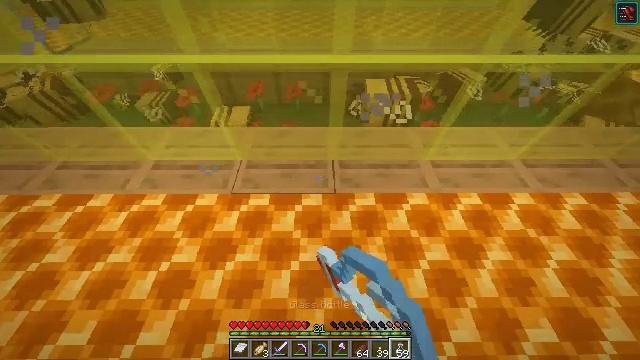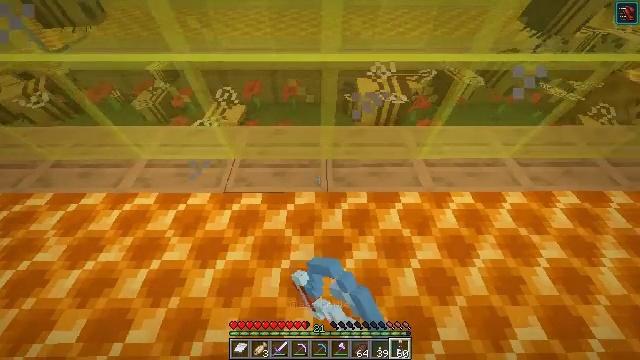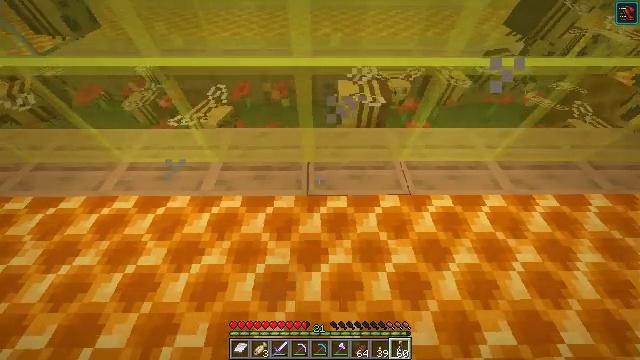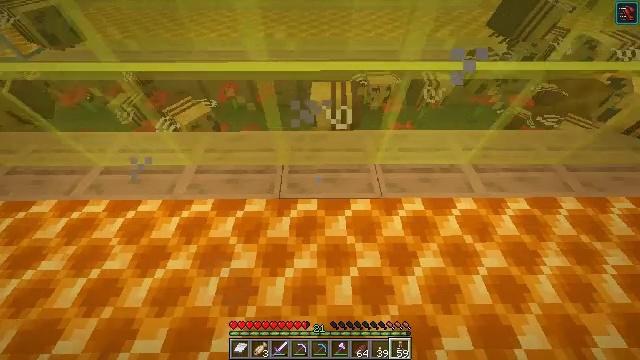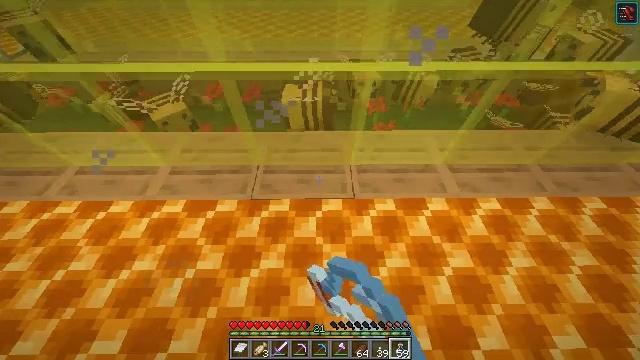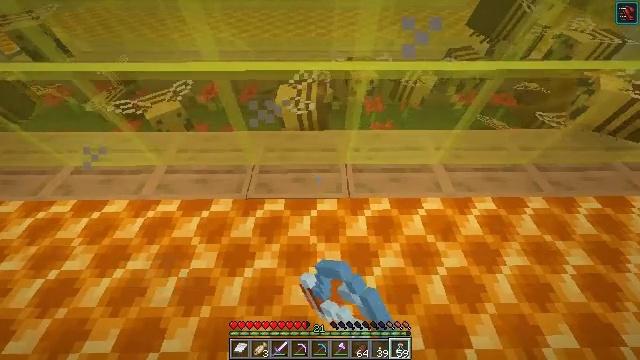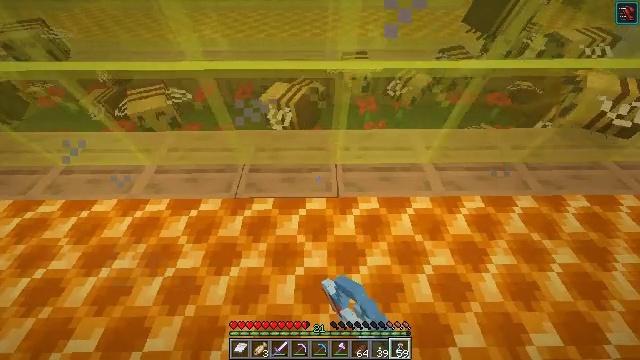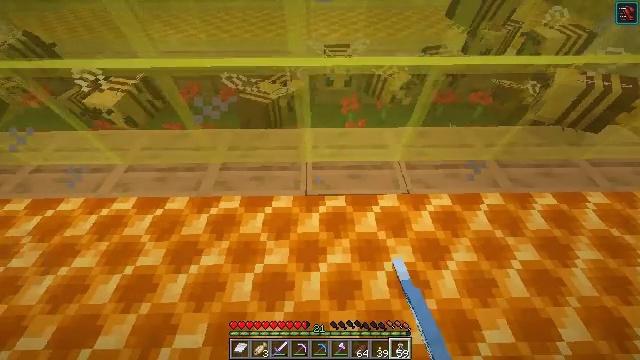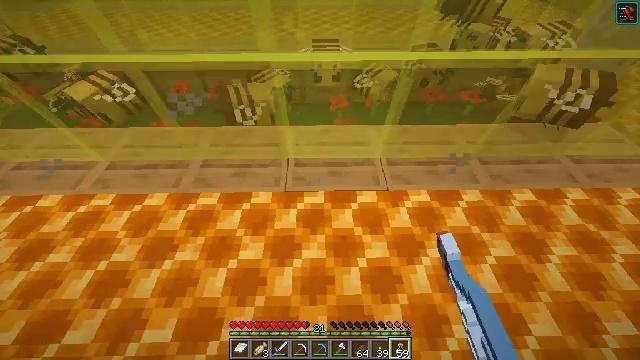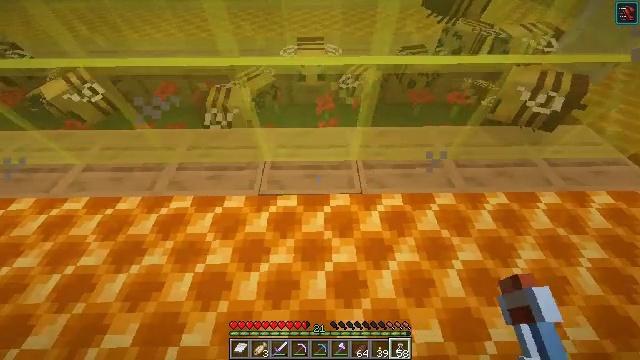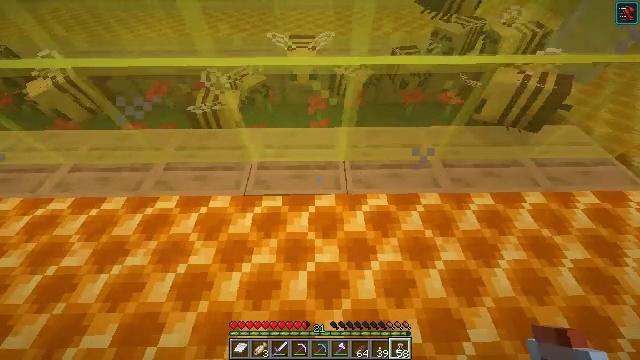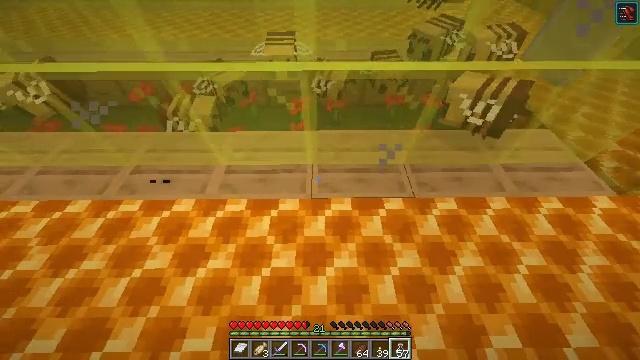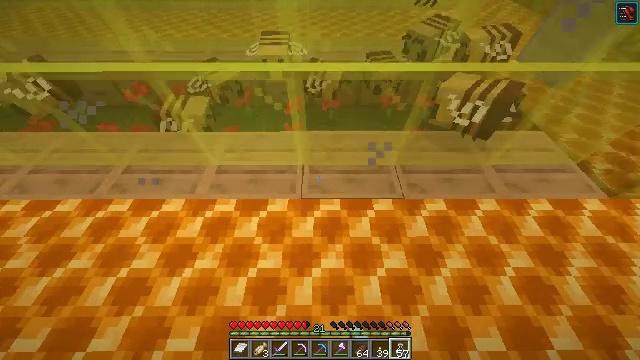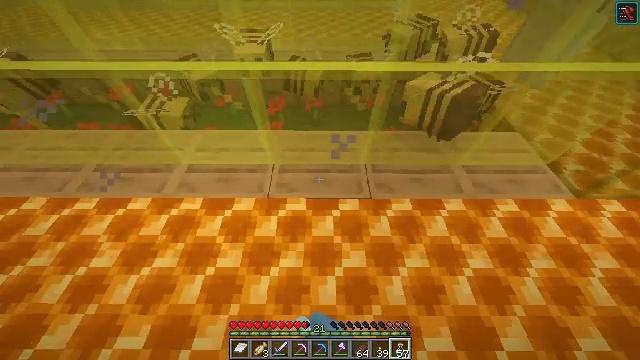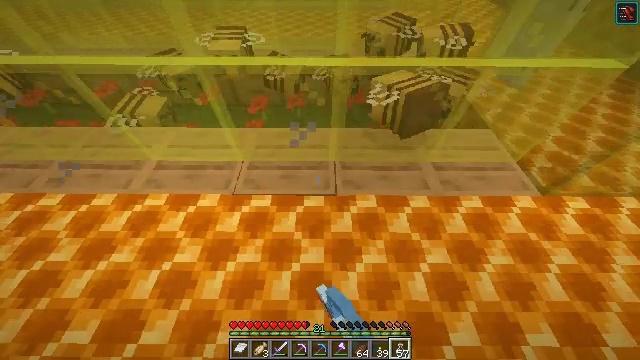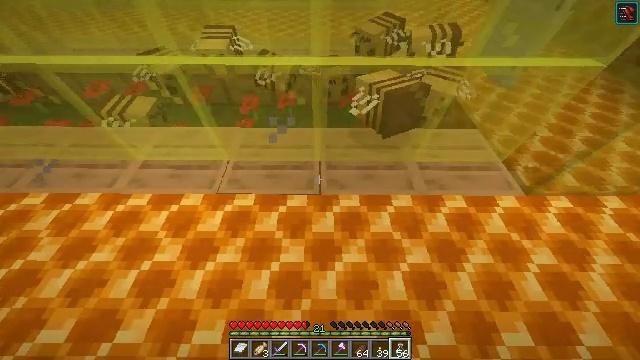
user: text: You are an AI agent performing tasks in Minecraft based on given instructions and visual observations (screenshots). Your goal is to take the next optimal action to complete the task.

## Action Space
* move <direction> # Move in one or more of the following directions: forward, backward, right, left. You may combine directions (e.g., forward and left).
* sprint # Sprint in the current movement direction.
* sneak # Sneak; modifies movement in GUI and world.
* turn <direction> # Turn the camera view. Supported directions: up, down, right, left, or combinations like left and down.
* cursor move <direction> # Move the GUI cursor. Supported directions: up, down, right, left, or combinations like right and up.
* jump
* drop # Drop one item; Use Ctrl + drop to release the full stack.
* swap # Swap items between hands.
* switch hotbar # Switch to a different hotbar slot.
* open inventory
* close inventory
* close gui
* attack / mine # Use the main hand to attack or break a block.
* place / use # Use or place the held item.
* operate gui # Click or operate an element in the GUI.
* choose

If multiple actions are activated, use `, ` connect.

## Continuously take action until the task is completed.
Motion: motion action
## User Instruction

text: Use honey bottles to craft a honey block.
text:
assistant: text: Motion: move right, use / place
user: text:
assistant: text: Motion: move right, use / place
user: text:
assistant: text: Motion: move right, use / place
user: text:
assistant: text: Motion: use / place
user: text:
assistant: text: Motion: use / place
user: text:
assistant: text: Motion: move right, use / place
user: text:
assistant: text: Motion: move right, use / place
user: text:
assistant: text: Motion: move right, use / place
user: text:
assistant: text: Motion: move right, use / place
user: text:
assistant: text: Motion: use / place
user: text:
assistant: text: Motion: move right, use / place
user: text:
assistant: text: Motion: move right, use / place
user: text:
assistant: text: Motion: move right, use / place
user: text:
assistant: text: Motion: move right, use / place
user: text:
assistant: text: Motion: use / place
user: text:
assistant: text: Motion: use / place
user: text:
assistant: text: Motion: move right, use / place
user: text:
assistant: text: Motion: move right, use / place
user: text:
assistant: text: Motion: move right, use / place
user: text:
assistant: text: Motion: use / place
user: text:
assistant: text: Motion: move right, use / place
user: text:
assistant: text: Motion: move right, use / place
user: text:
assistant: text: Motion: move right, use / place
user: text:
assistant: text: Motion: use / place
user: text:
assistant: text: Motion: use / place
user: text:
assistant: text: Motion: use / place
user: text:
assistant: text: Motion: use / place
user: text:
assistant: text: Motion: use / place
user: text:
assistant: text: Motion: move right, use / place
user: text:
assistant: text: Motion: move right, use / place